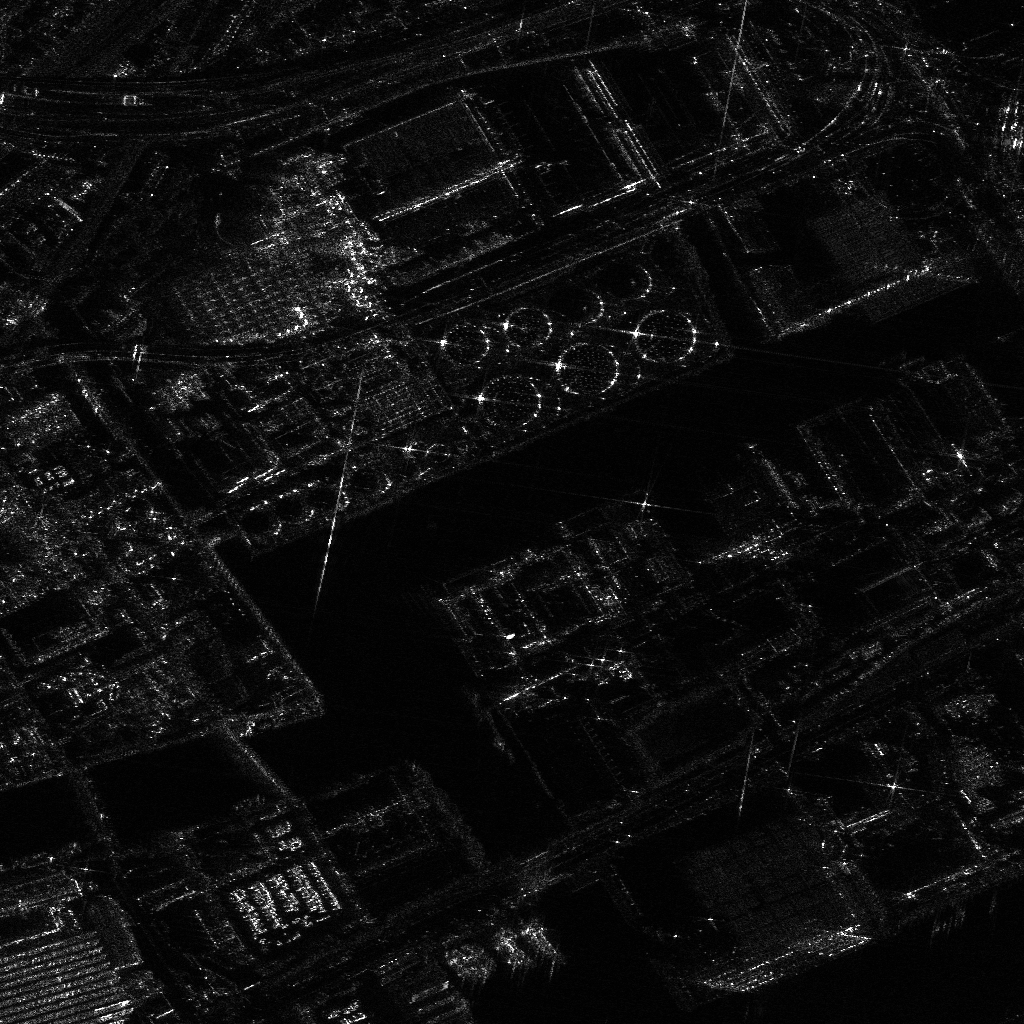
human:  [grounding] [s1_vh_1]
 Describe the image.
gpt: In the satellite image, there is  <ref>3 medium container </ref> <box>[[50, 91, 55, 93, 59], [43, 92, 48, 95, 60], [46, 91, 52, 93, 59]]</box> located at bottom.